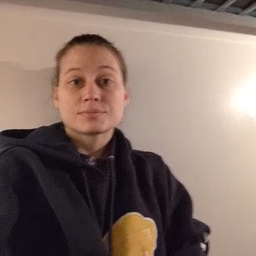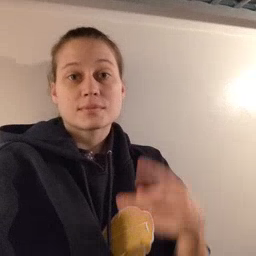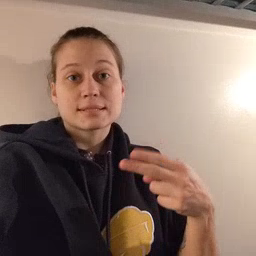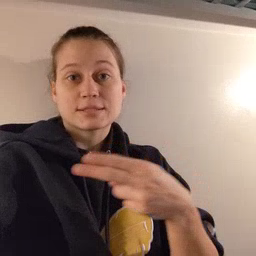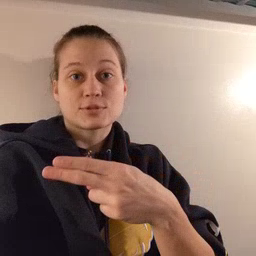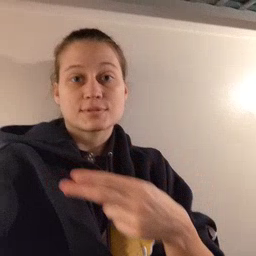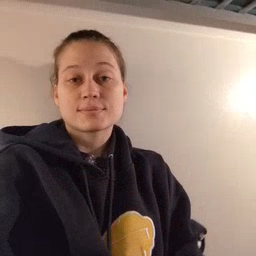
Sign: scissors